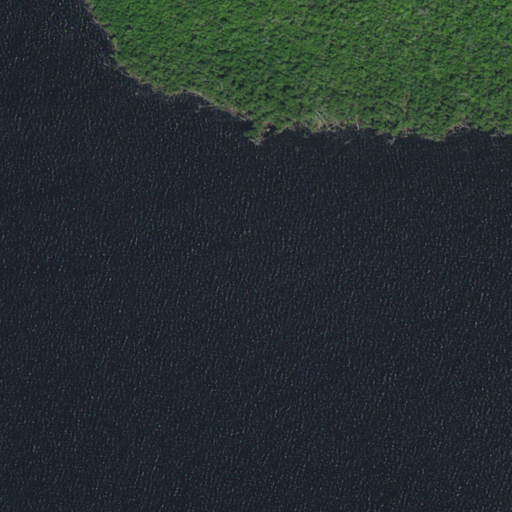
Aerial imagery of cape in North Carolina named Anson Point containing open water and woody wetlands